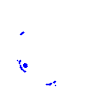
Particle: pion